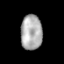
Tissue: prostate
Cell type: T cells
Senescence score: 0.7047
Nuclear area (px): 733
Mean DAPI intensity: 173.898